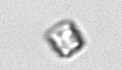
Label: Bacillariophyceae_morphotype1